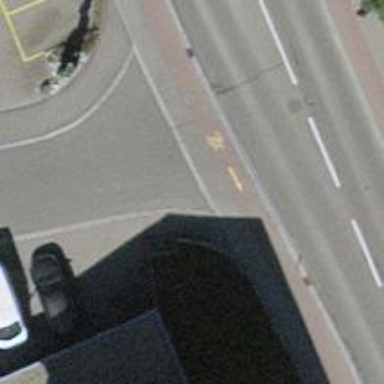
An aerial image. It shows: Asphalt cycleway also suitable for walking.